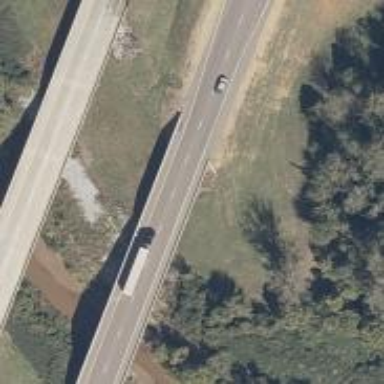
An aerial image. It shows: Primary dual carriageway bridge with asphalt surface.